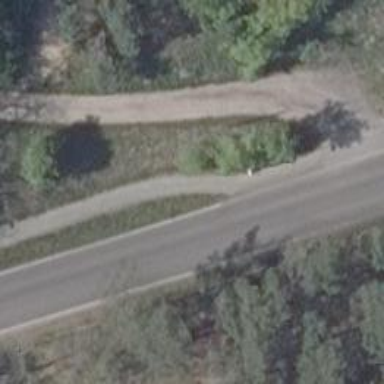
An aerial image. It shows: Asphalt path.